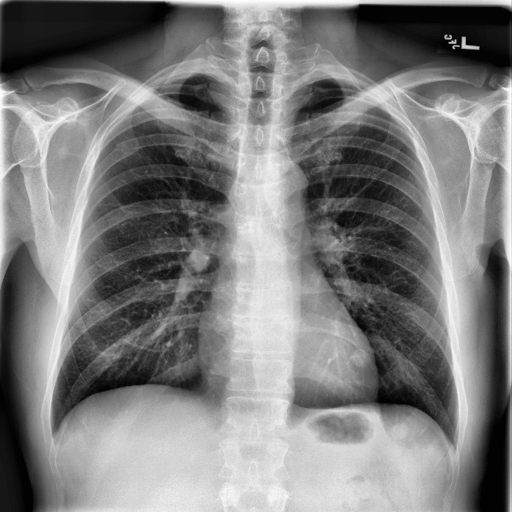
Finding: NORMAL